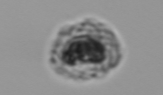
Label: Emiliania_huxleyi